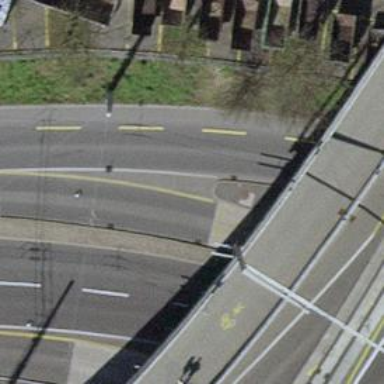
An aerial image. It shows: Bus stop for trolleybuses with designated stop position for public transport.